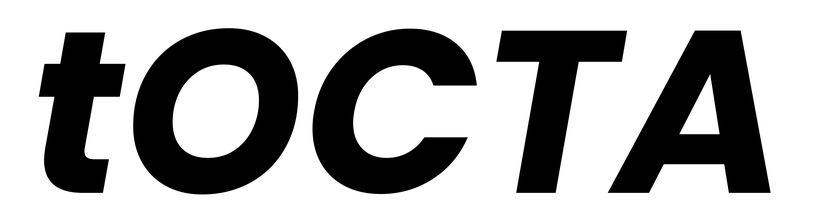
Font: Poppins-BoldItalic